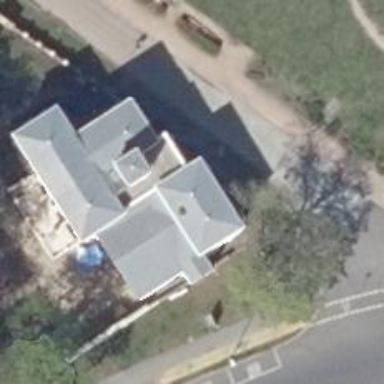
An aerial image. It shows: View of roof with edges.